在 \(\triangle ABC\) 中，\(BC = 6\)，\(AC = 8\)，\(\angle A = 40^\circ\)，则 \(\angle B\) 的解的个数是\(\underline{\quad\quad}\)个.
【解答】
\textbf{【答案】} \(2\)

\vspace{0.5em}

\textbf{【分析】} 利用正弦定理即可判断三角形有两解.

\vspace{0.5em}

\textbf{【详解】} 在 \(\triangle ABC\) 中，\(BC = 6\)，\(AC = 8\)，\(\angle A = 40^\circ\)，

\(\therefore a = 6, b = 8\)，由 \(30^\circ < A = 40^\circ < 45^\circ\)，则 \(b\sin A < a < b\)，如图：

所以此时 \(B\) 有两解.

故答案为: \(2\).
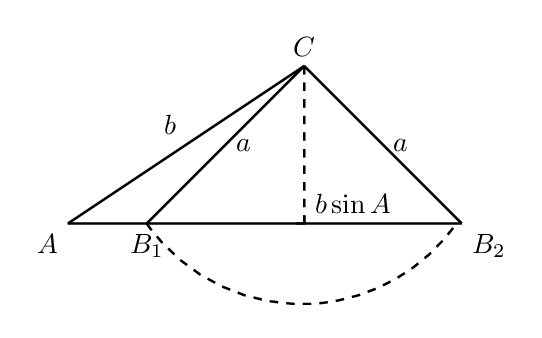